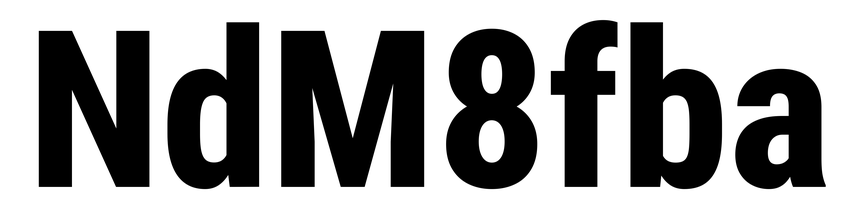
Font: Roboto_Condensed_ExtraBold